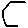
Label: hexagon